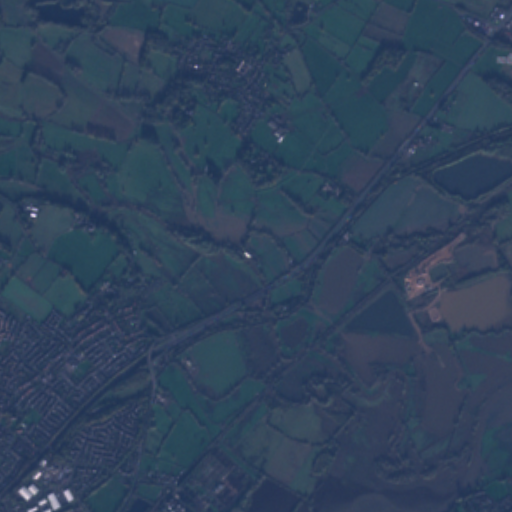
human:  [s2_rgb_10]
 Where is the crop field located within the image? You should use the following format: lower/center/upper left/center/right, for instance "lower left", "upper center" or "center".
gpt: The crop field is located in the lower left of the image.
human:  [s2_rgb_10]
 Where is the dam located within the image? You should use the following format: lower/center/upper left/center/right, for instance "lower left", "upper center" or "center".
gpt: The dam is located in the center of the image.
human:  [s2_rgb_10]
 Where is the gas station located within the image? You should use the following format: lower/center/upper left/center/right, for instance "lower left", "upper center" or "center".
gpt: The gas station is located in the upper right of the image.
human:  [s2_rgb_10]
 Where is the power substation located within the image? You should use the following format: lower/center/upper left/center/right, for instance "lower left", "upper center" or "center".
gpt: The power substation is located in the upper center of the image.
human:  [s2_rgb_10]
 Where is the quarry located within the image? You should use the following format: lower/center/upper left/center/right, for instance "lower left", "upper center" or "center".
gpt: The quarry is located in the center right of the image.
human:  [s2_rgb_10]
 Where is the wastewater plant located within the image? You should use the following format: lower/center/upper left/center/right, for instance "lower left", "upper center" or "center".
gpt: The wastewater plant is located in the lower left of the image.
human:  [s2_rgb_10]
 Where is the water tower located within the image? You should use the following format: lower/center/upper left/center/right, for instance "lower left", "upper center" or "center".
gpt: The water tower is located in the lower center of the image.
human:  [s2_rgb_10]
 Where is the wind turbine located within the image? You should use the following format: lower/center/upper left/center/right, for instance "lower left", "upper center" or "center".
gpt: The wind turbine is located in the upper right of the image.
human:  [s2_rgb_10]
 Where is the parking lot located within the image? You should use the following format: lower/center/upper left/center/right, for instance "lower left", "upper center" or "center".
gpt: There is no parking lot in the image.